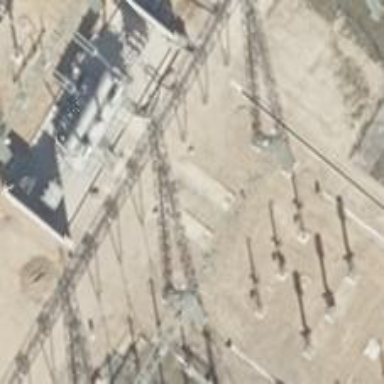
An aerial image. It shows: Power line with 3 cables. It is situated in bay.